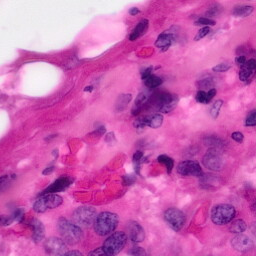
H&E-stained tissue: Pancreatic